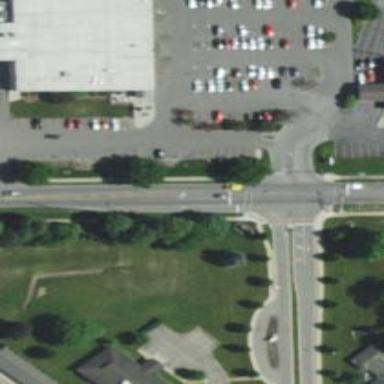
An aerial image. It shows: Marked road crossing.